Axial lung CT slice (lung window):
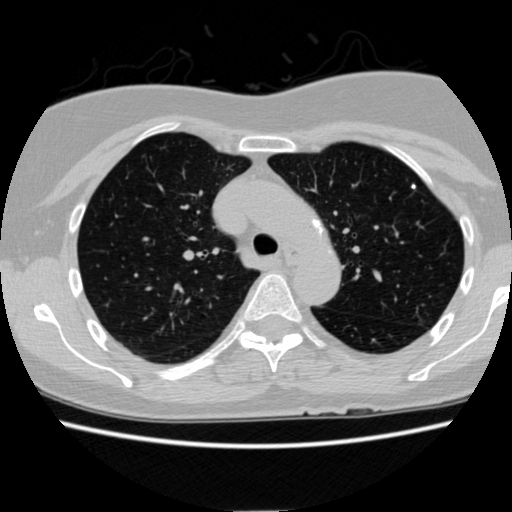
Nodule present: no